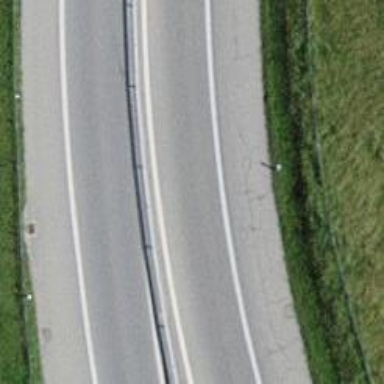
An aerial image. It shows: Asphalt motorway link.